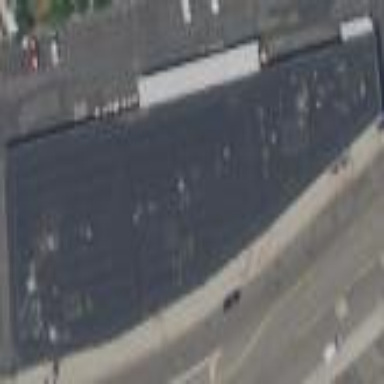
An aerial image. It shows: Warehouse.